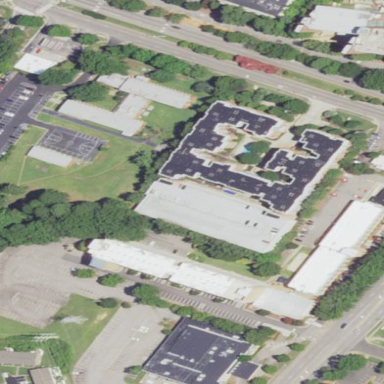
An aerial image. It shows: Building.